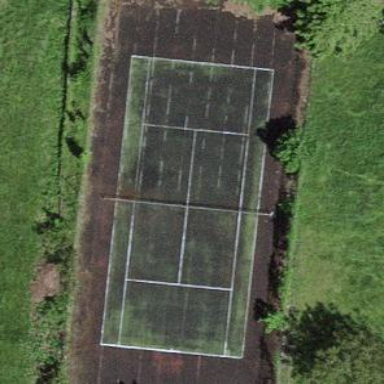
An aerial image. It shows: Tennis court on pitch.